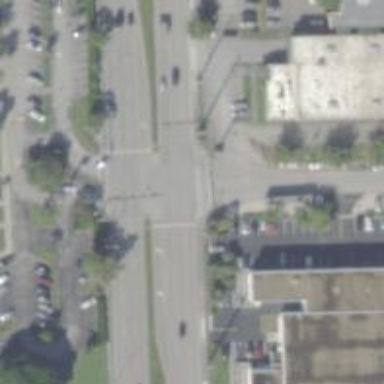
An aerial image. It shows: Uncontrolled road crossing with markings in the form of lines.